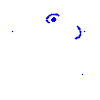
Particle: electron